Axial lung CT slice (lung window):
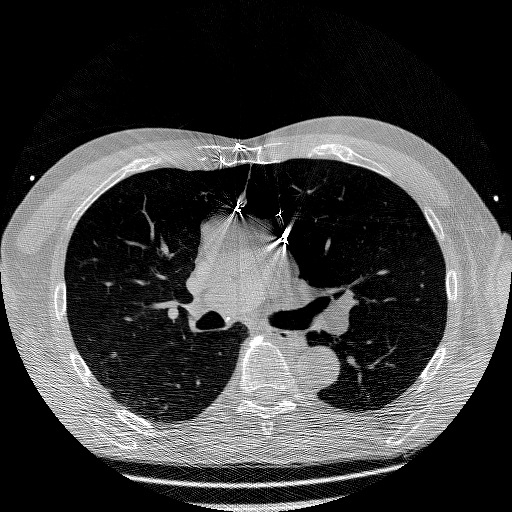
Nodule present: no